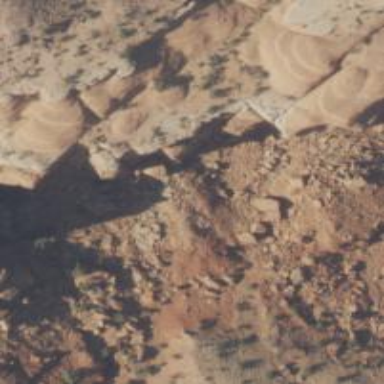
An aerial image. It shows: Crag suitable for climbing located at the edge of cliff.